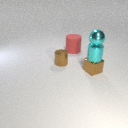
small brown metal cube in front of large red rubber cylinder